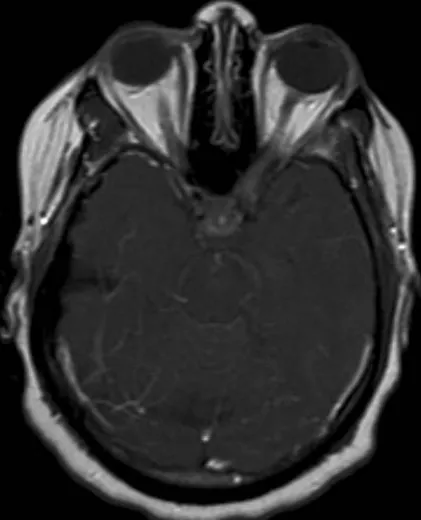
MRI Brain with contrast demonstrating improvement 2 months after initiation of thalidomide.
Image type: radiology (mri)